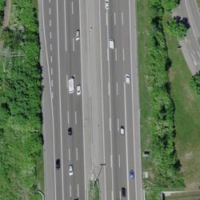
EUNIS habitat code: 57
Species observed at this site:
Milvus milvus